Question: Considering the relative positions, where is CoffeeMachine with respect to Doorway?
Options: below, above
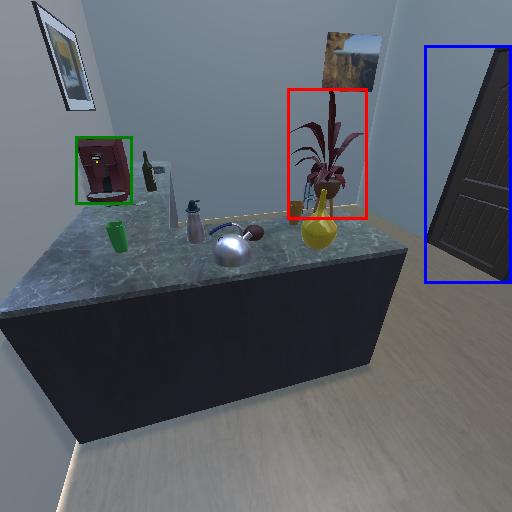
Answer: below